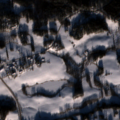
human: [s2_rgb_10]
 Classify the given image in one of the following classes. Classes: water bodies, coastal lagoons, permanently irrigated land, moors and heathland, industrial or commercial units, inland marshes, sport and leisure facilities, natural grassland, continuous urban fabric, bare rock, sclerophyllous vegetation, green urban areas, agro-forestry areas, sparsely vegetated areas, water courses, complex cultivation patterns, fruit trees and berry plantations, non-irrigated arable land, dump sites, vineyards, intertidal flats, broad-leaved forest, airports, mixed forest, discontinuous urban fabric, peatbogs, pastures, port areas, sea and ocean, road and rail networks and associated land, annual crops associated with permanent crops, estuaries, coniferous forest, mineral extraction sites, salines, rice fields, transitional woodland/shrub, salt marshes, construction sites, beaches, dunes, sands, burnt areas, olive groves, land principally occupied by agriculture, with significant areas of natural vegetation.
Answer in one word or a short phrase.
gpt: discontinuous urban fabric, non-irrigated arable land, land principally occupied by agriculture, with significant areas of natural vegetation, coniferous forest, mixed forest